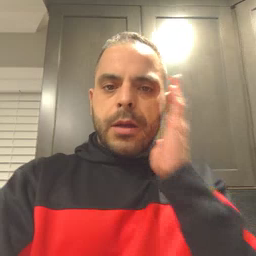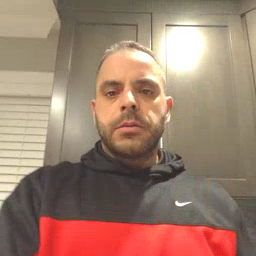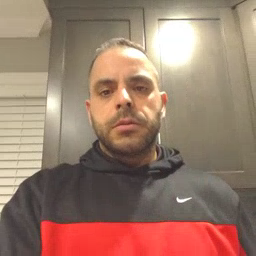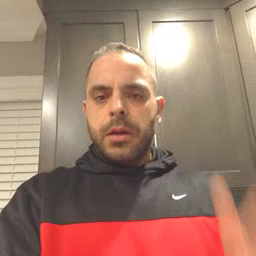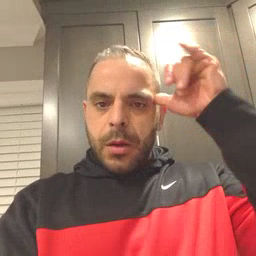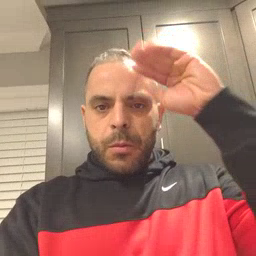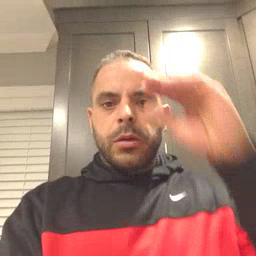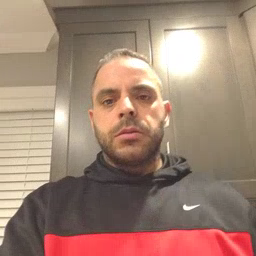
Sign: cowboy